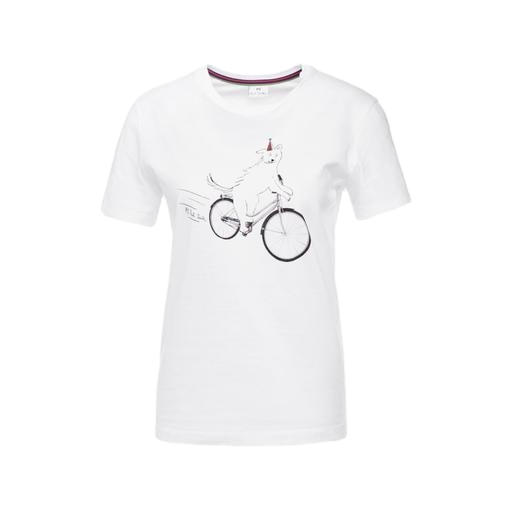
gray basket bike t-shirt, blue ryder t-shirt, white foxy tee, white background